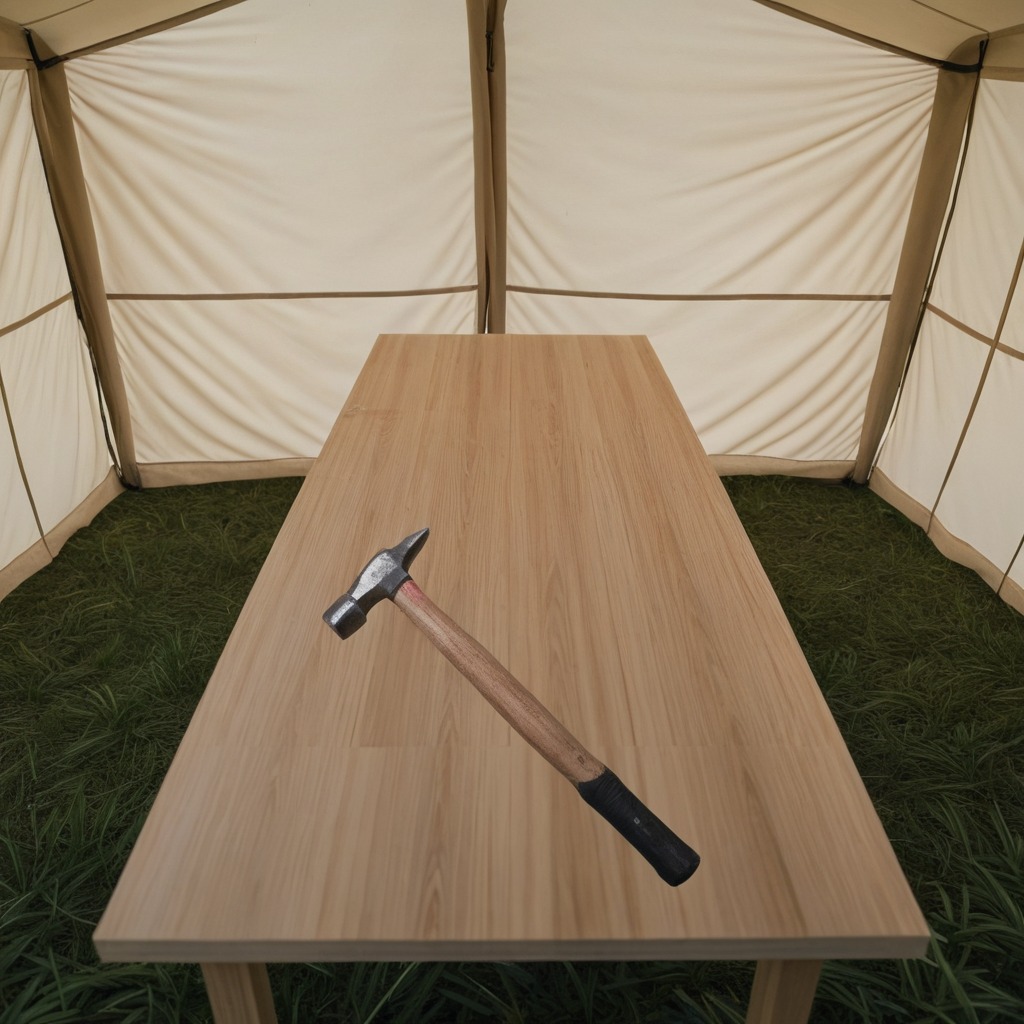
A hammer is lying on a wooden table inside a jungle field workshop tent.